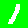
Digit: 1